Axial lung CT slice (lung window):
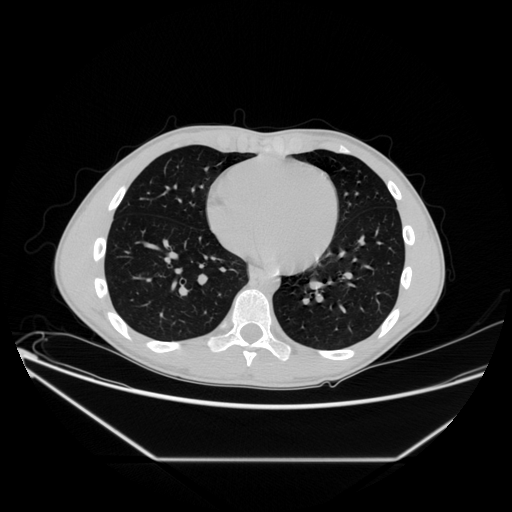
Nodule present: no